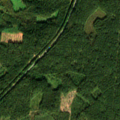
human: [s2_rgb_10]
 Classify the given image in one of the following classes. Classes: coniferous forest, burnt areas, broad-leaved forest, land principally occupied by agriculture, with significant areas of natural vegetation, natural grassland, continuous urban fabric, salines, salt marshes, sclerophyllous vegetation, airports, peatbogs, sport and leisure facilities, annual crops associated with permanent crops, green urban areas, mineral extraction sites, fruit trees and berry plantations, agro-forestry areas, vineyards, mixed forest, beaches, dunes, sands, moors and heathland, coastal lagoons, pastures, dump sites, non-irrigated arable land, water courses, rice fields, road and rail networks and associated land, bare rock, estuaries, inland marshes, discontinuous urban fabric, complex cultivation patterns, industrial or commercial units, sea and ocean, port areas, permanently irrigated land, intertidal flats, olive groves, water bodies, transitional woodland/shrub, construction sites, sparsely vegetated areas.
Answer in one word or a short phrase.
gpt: coniferous forest, mixed forest